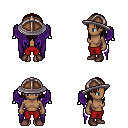
a pixel art fantasy rpg character, female body template, human, dark skin, purple wings, red pants, brown long hairstyle, chain helm, maroon shoes, four views (front, back, left, right), 2x2 character sprite sheet, small pixel art, hard edges, no anti-aliasing